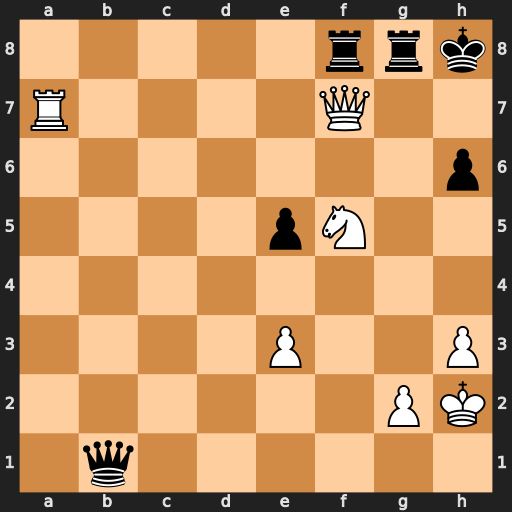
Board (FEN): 5rrk/R4Q2/7p/4pN2/8/4P2P/6PK/1q6
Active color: w
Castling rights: -
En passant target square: -
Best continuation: Qh7#